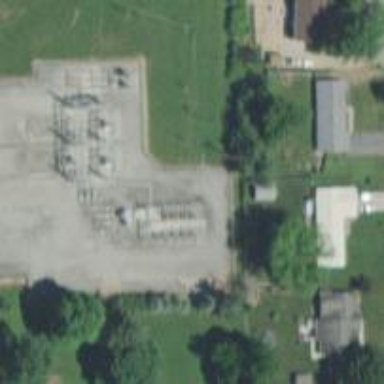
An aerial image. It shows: Power substation.